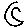
Label: moon